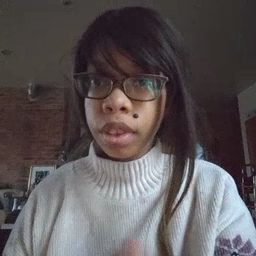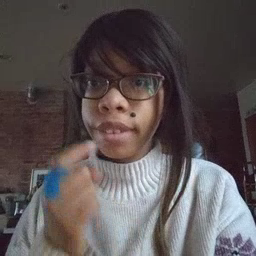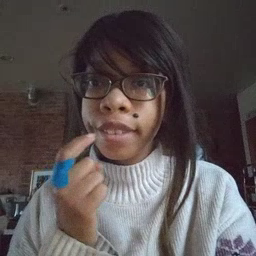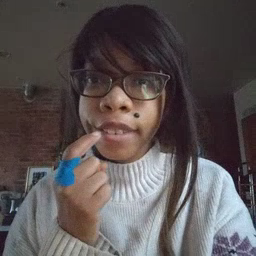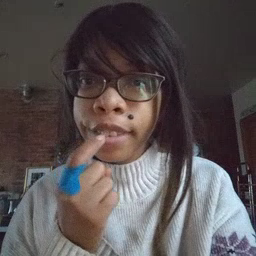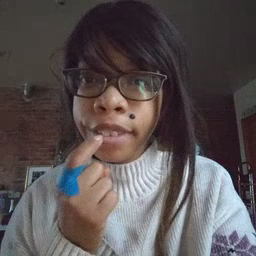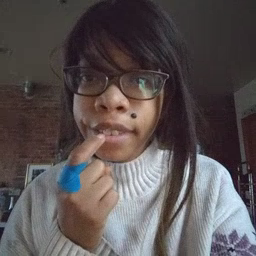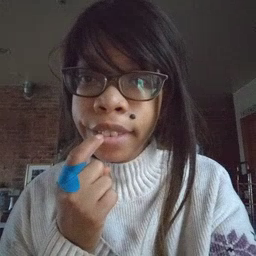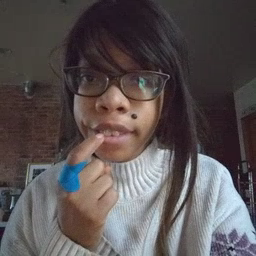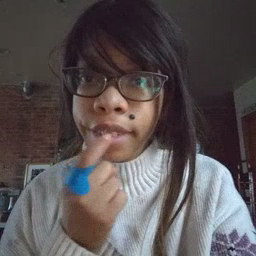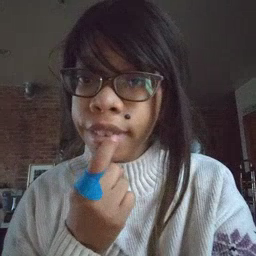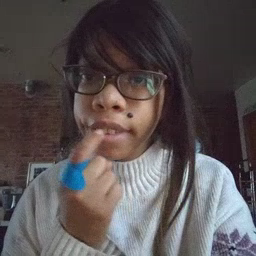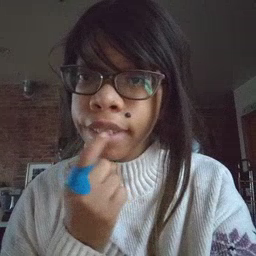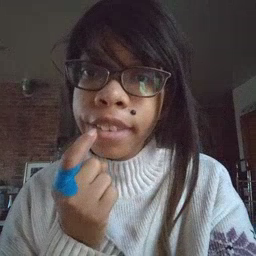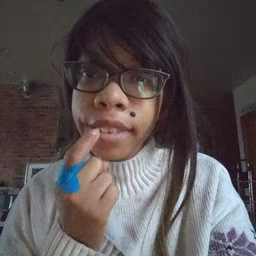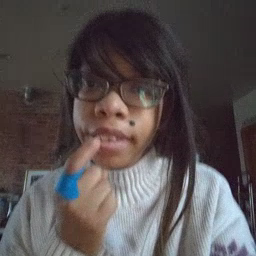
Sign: tooth